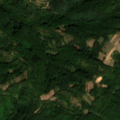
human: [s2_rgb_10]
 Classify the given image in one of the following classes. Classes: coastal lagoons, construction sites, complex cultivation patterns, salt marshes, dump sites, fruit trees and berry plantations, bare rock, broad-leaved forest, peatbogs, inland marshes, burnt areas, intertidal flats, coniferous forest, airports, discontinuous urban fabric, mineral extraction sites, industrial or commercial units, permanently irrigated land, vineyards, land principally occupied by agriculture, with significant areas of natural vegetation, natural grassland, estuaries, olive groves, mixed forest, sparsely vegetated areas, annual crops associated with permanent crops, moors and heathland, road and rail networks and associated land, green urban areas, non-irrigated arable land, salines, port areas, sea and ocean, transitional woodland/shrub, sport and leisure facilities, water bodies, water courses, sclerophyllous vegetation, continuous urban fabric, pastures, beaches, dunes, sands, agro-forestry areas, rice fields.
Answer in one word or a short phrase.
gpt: broad-leaved forest, transitional woodland/shrub